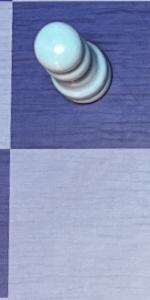
Label: Empty